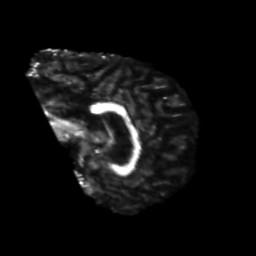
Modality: FA
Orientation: sagittal
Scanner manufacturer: siemens
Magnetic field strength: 3 T
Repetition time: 6.8 s
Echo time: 0.093 s